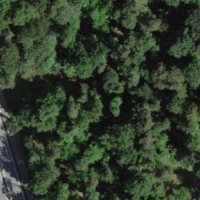
EUNIS habitat code: 41
Species observed at this site:
Lonicera acuminata